Question:
As seen in the right yAxis: 0, LOW, MED, HIGH - those are non numerical and I was wondering if it is possible to label it like that? I would assume I need to assign numerical values to each one, behind the scenes, otherwise highcharts won't know what is what.
I am new to highcharts, so I was not successful when searching for that option in the api. Any help is appreciated thanks.
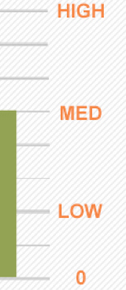
Answer: You can use labels formatter and produce names as you need.
<URL>